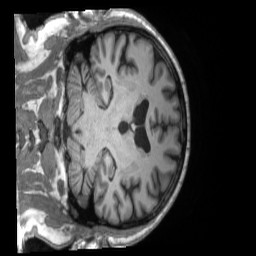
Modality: T1w
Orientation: coronal
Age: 57
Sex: male
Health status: ill
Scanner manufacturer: siemens
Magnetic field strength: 3 T
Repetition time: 2.2 s
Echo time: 0.00157 s